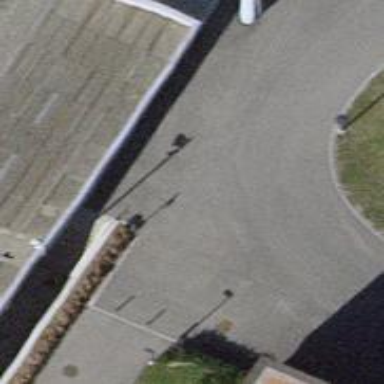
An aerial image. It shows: Bollard.